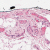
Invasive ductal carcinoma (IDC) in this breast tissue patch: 0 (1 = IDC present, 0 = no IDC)